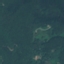
Label: Forest